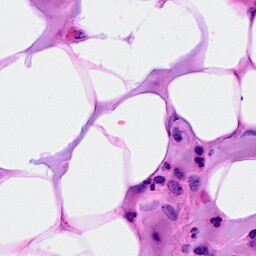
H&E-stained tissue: Breast